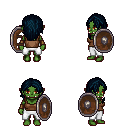
a pixel art fantasy rpg character, female body template, orc, green skin, brown pirate shirt, white pants, raven long hairstyle, leather bracers, shield, four views (front, back, left, right), 2x2 character sprite sheet, small pixel art, hard edges, no anti-aliasing